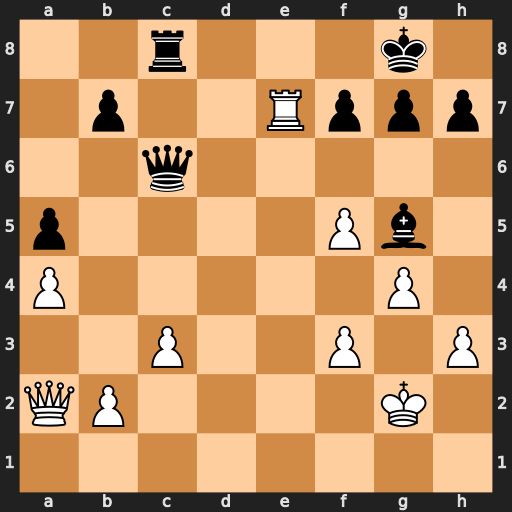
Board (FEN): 2r3k1/1p2Rppp/2q5/p4Pb1/P5P1/2P2P1P/QP4K1/8
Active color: w
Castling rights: -
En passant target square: -
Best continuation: Qxf7+ Kh8 Qxg7#